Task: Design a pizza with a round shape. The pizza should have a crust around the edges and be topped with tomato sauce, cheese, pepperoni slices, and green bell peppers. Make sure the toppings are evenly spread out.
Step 485:
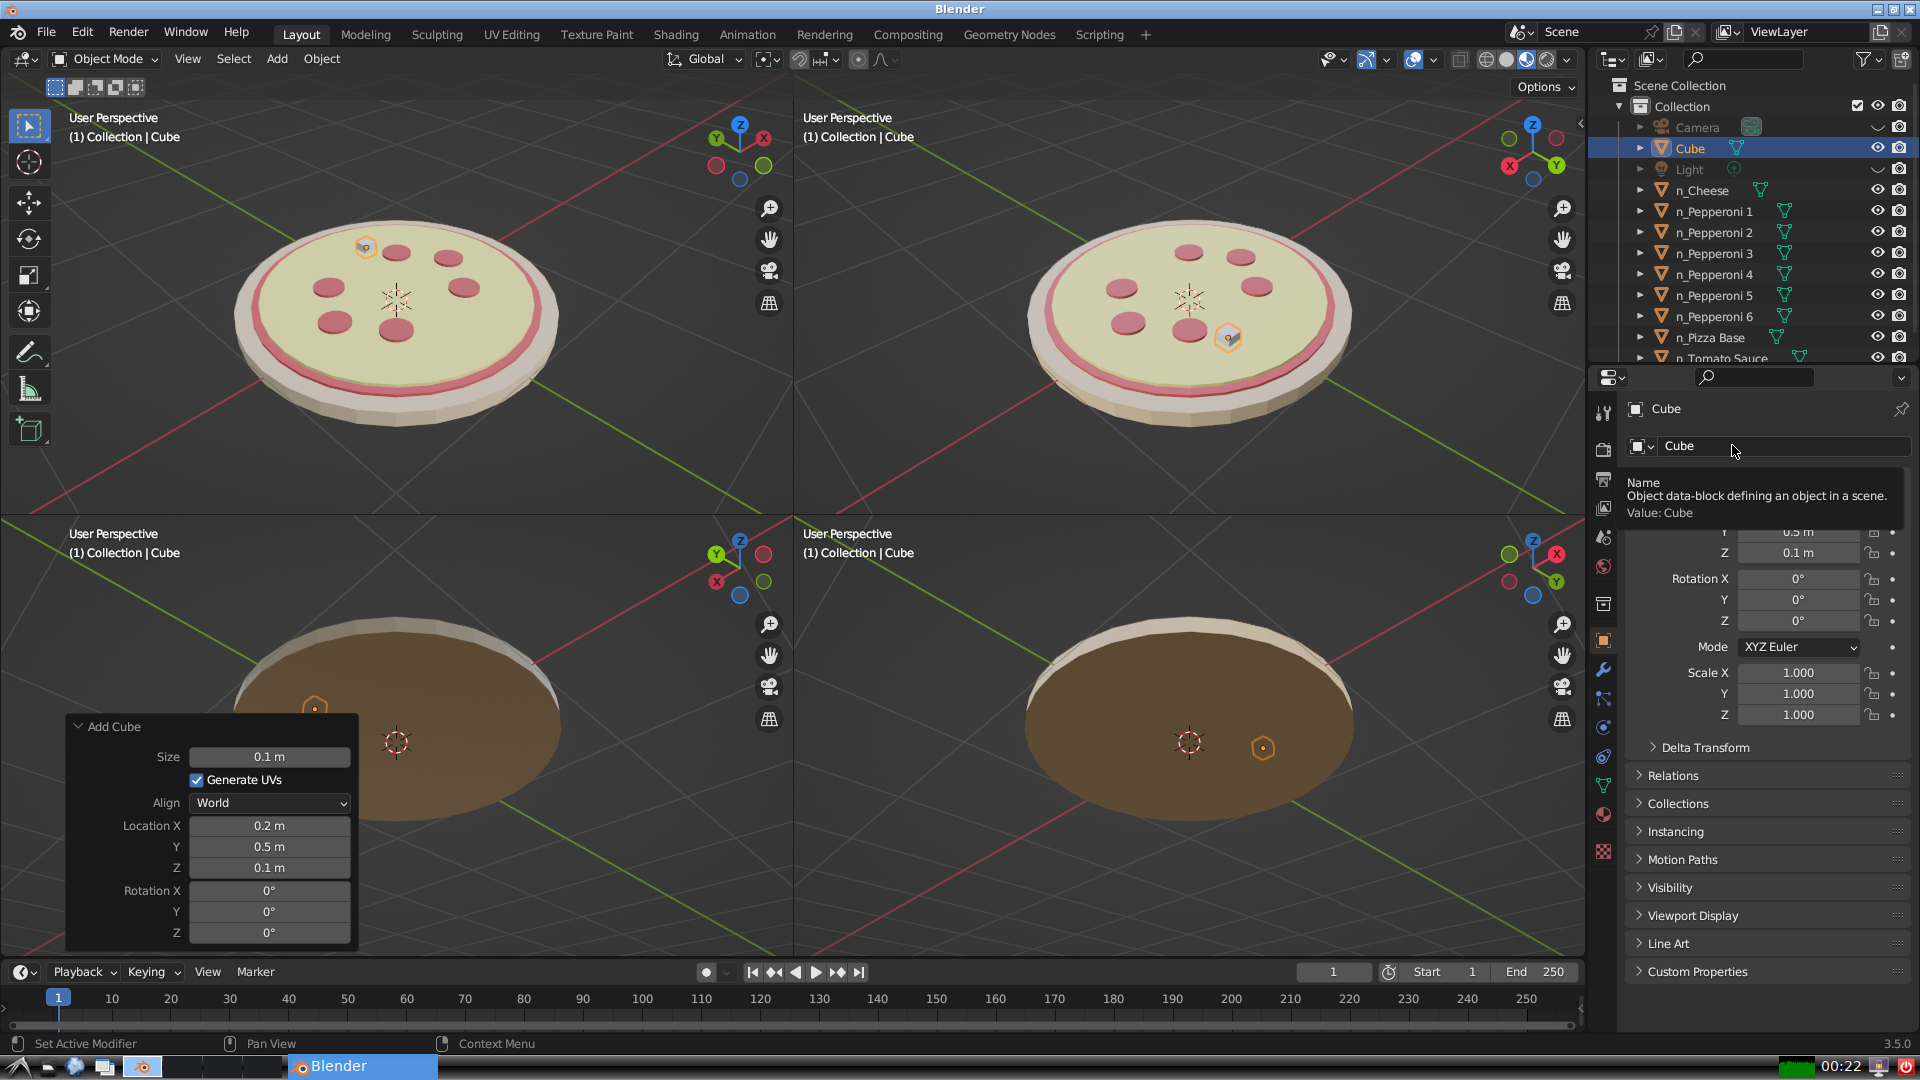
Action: click: no